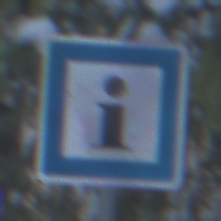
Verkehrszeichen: Informationsstelle
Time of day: MorningAfternoon
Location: Outdoor (Nature)
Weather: Clear
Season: Winter
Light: Natural